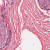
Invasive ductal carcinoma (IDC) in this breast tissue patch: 0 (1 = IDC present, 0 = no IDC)